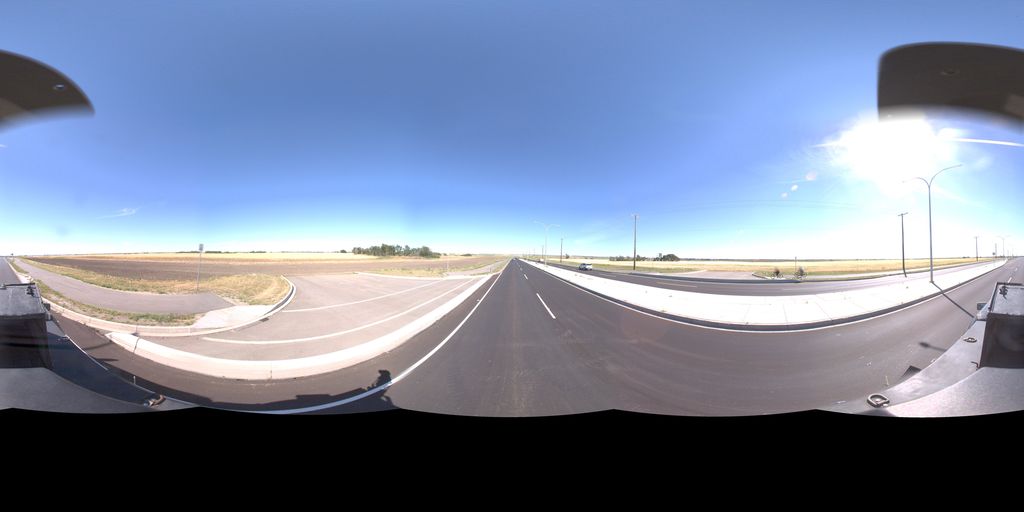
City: saskatoon